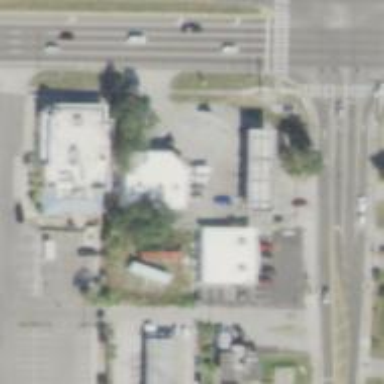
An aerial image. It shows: Convenience shop.